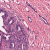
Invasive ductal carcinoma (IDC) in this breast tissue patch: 1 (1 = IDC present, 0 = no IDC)